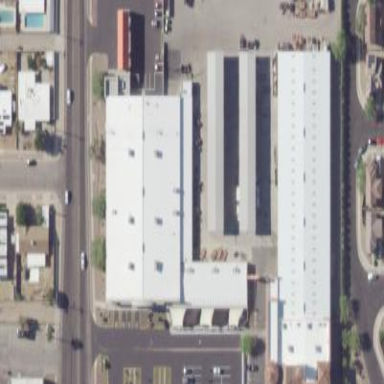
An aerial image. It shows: Hardware shop located within building.